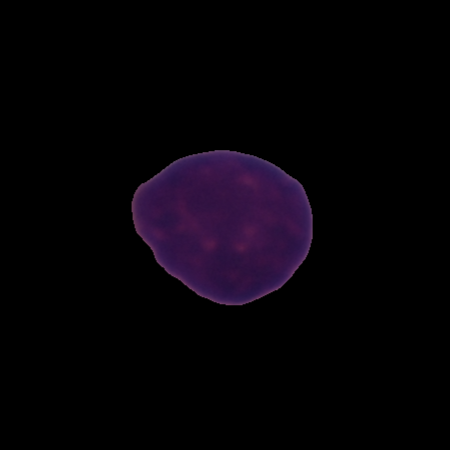
Label: healthy